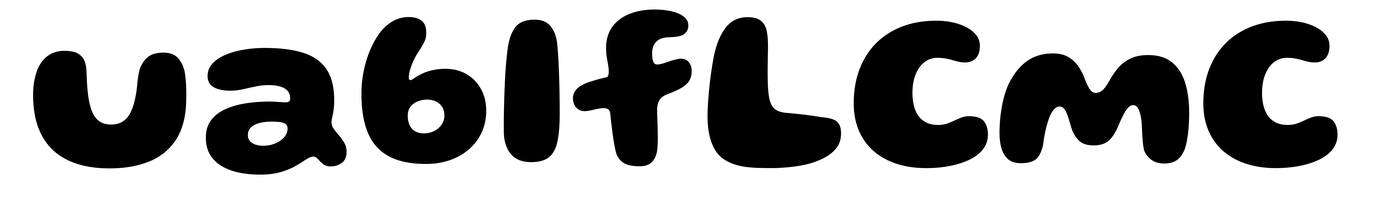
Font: Gluten_Bold